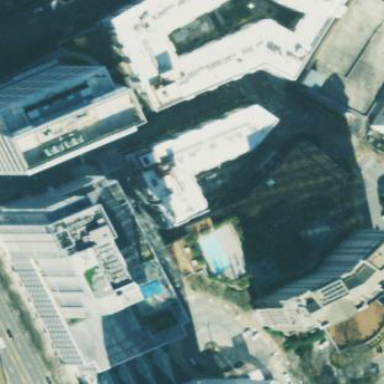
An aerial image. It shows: Image showing building with apartments.